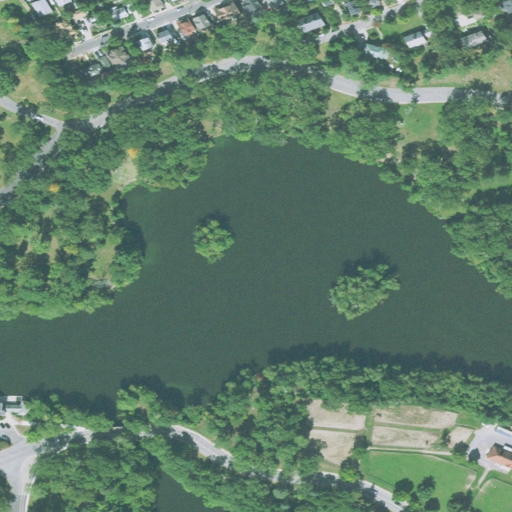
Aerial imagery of cape in Rhode Island named Pleasure Lake containing open water, medium intensity development, low intensity development, mixed forest, deciduous forest, high intensity development, herbaceous wetlands, open development, woody wetlands, and evergreen forest